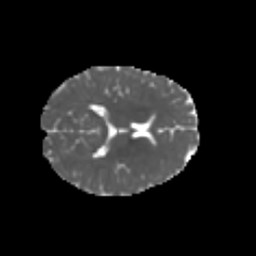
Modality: MD
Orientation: axial
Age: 6
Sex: female
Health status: healthy